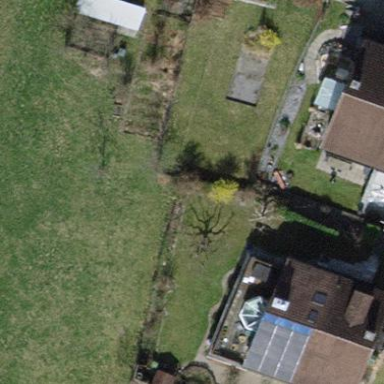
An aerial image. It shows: Garden area designated for leisure land.